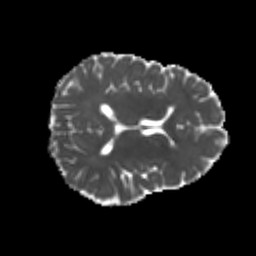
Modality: MD
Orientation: axial
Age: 22
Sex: female
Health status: healthy
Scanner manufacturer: philips
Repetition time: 7.388 s
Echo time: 0.08599 s